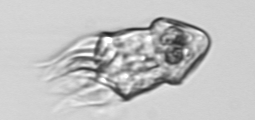
Label: Strombidium_inclinatum